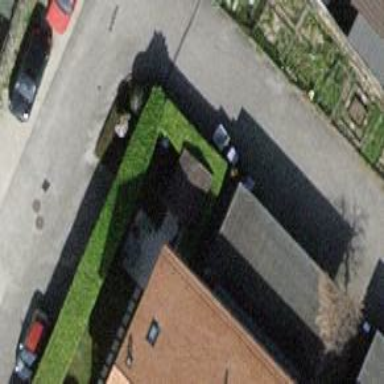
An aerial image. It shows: View of roof of building.